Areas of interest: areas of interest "Parking Lot"
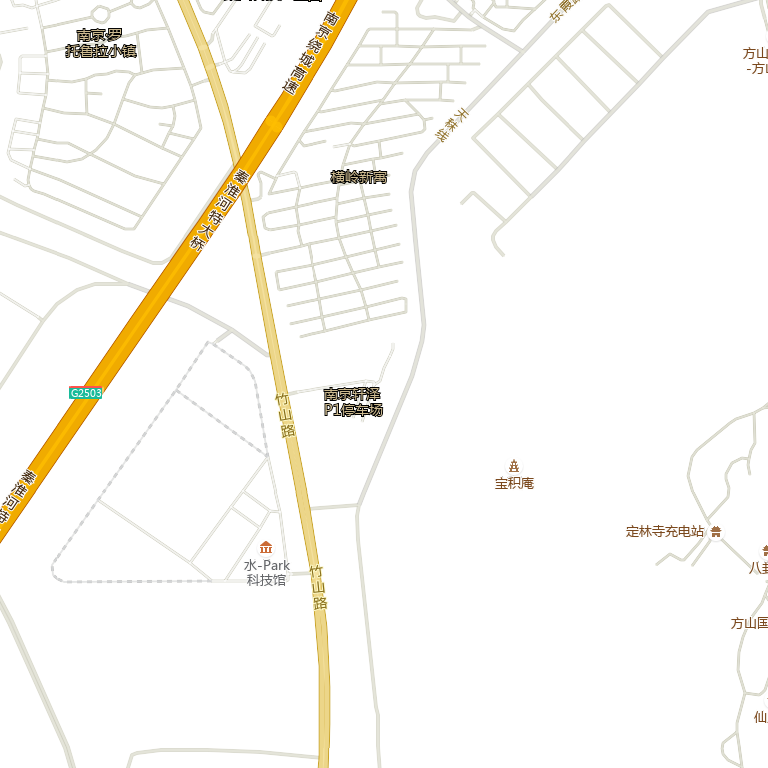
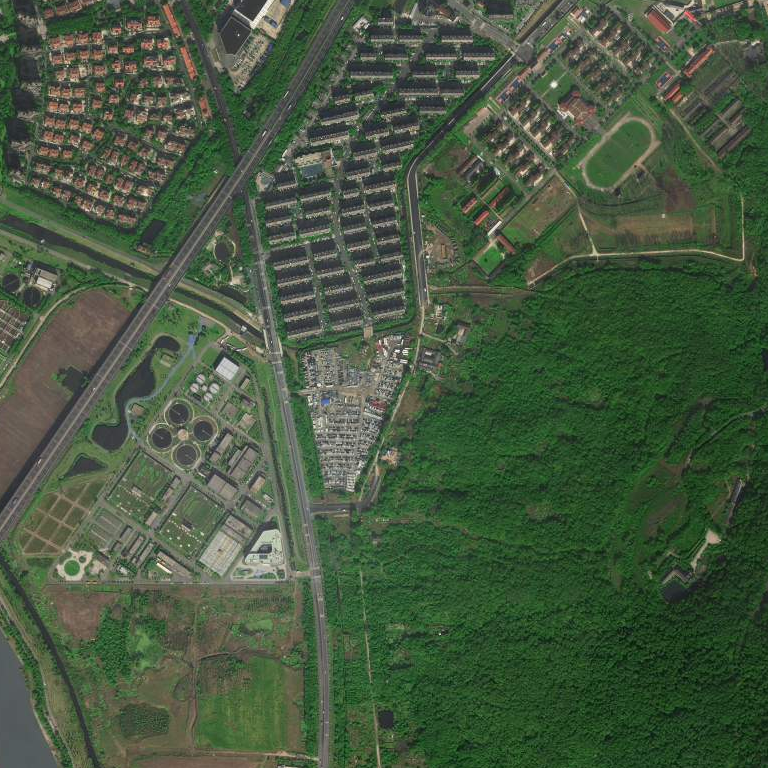